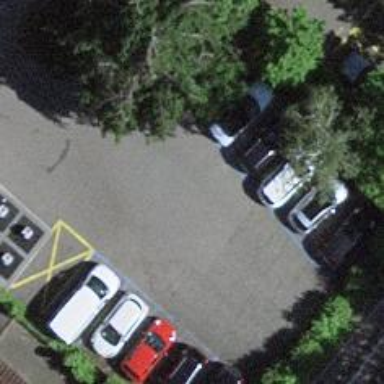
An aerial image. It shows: Car sharing facility.